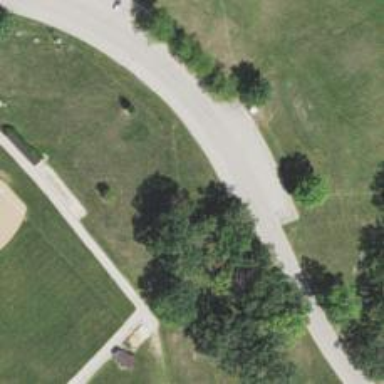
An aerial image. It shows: Disc golf hole.